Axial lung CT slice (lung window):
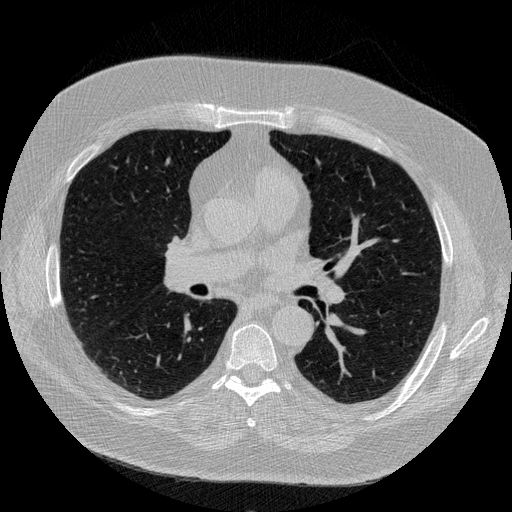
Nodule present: no